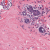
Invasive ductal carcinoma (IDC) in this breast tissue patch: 0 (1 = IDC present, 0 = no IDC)